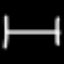
Label: bed